Interaction volume radius: 10 \u00c5
Interaction volume height: 10 \u00c5
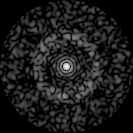
Disorder parameter: 0.8128